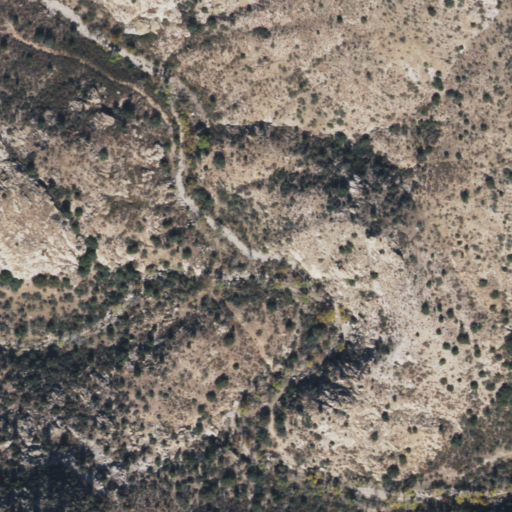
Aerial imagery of valley in Arizona named Middle Fork Goodwin Canyon containing only shrub